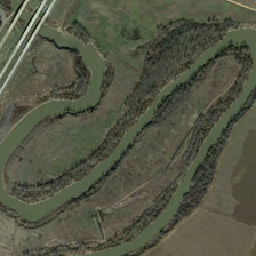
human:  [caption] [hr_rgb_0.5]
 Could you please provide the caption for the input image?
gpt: a river in the form of S with a forest belt next to it is located on a lawn.

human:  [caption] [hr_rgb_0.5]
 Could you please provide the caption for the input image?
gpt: This is an S-shaped river that flows through the farmland.

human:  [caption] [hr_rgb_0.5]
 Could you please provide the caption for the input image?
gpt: It is an S-shaped river crossing this farmland.

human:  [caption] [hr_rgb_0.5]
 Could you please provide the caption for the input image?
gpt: There is an S-shaped River on the grassland with a forest belt beside it.

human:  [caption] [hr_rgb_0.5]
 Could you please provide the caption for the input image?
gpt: An S-shaped river with a forest belt lies on the grassland in the forest belt.